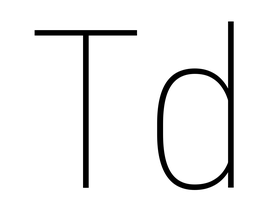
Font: Roboto_Condensed_Thin